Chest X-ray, AP view. Patient: 57 years old, sex M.
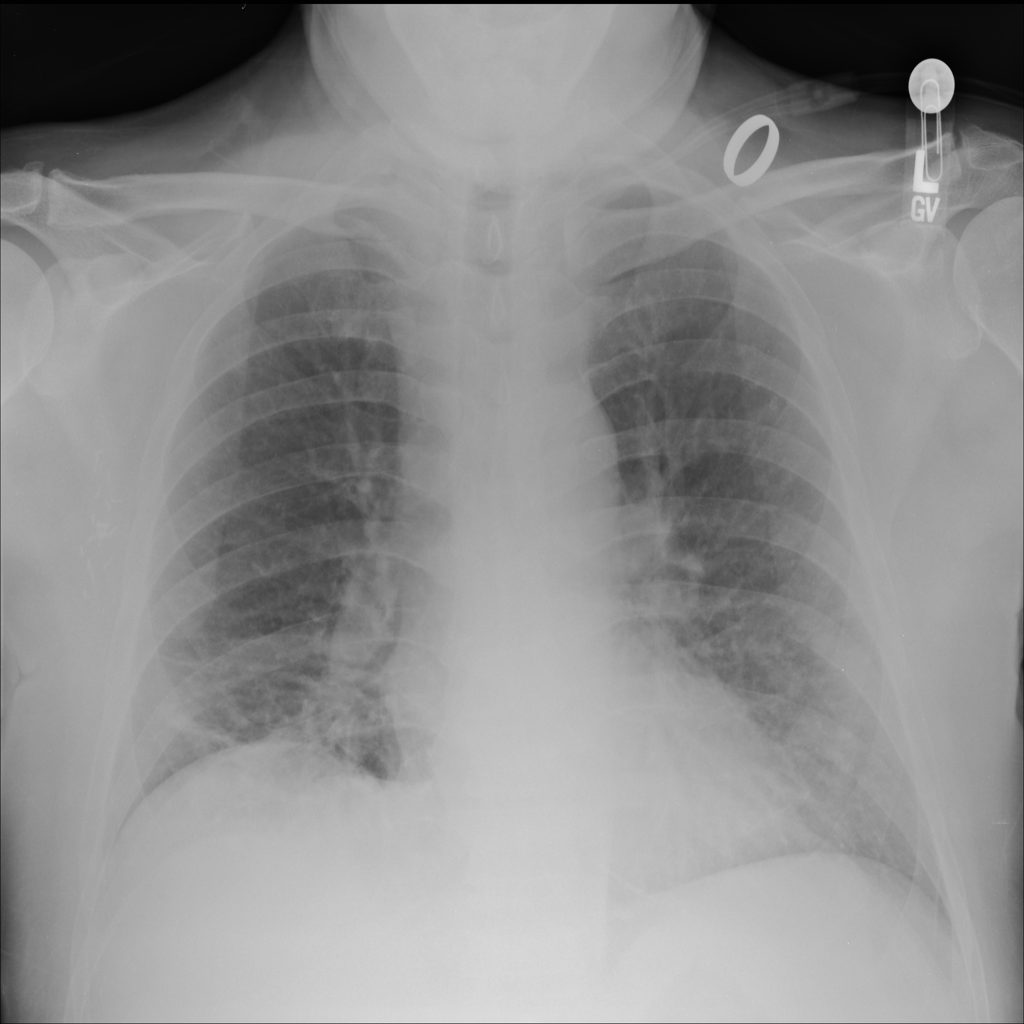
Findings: Atelectasis, Infiltration